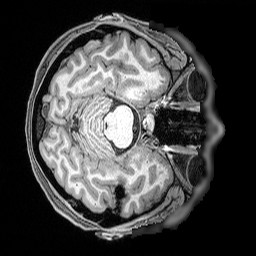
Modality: T1w
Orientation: axial
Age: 23
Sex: female
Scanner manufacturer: siemens
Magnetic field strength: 3 T
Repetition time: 2.5 s
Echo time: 0.0029 s